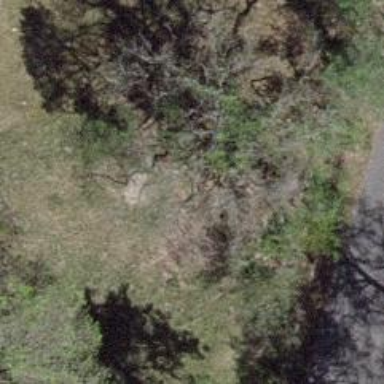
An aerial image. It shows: Beautiful tree in nature.